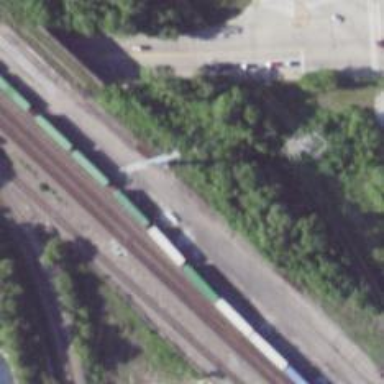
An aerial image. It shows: Railway siding with rails.